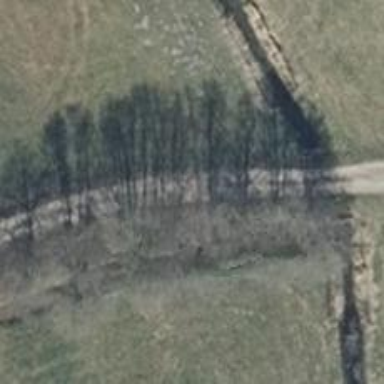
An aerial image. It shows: Row of deciduous broadleaved trees.